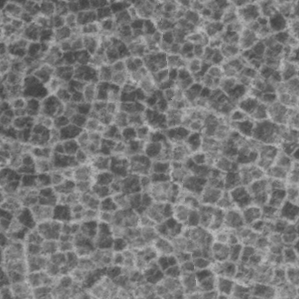
Label: frost